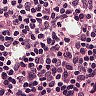
Metastatic tissue present: no